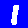
Digit: 1